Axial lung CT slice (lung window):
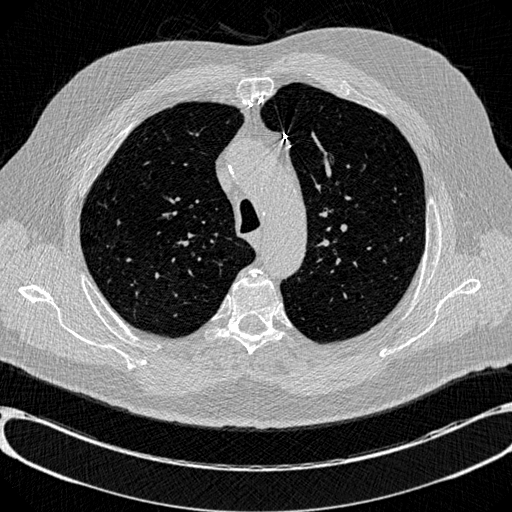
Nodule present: no